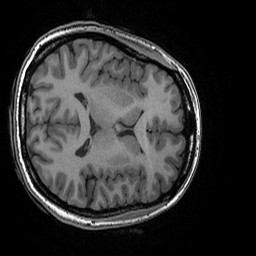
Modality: T1w
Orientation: axial
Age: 24
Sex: female
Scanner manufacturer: ge
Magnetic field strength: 3 T
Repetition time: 0.008184 s
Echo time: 0.003192 s